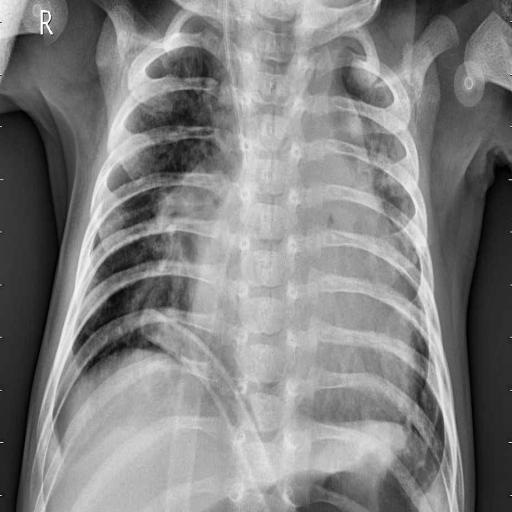
Finding: PNEUMONIA